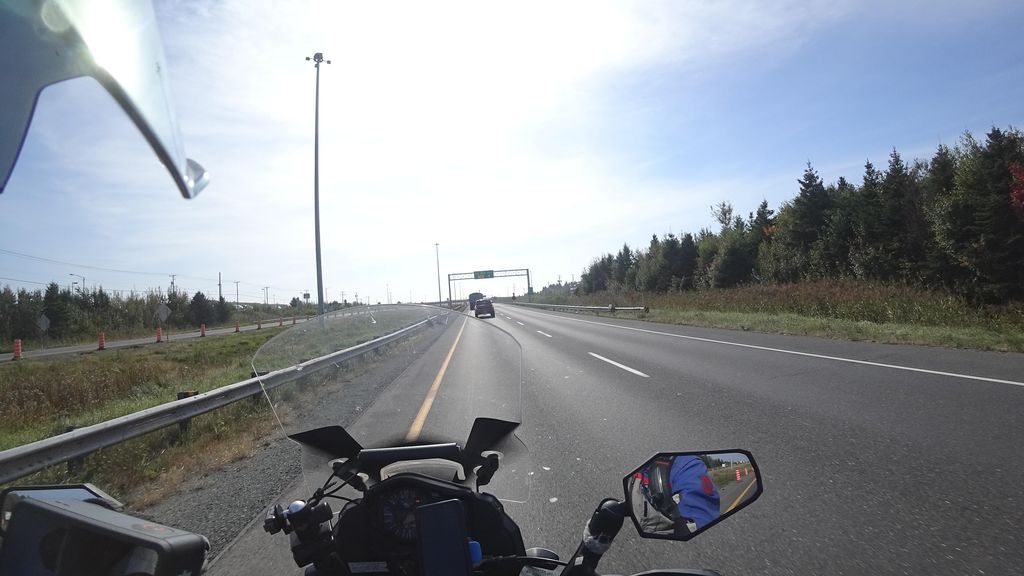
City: quebec_city